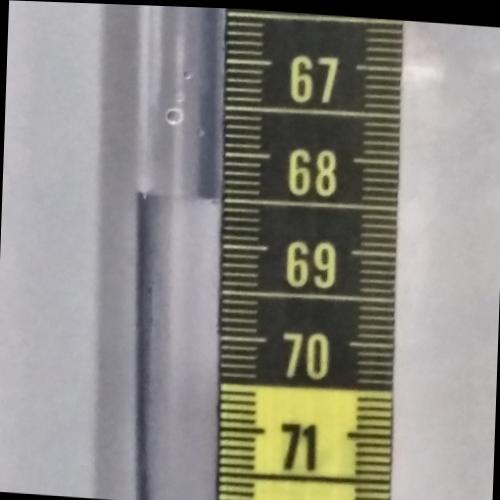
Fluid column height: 68.5 cm